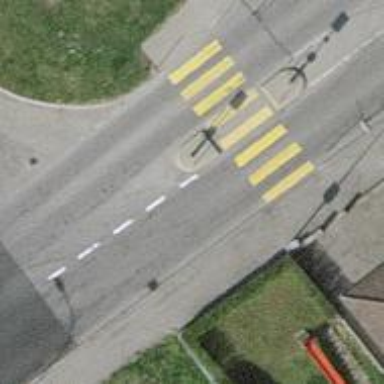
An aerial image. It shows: Marked pedestrian crossing with zebra designation and central island.